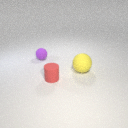
small purple rubber sphere to the left of large yellow rubber sphere